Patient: sex M, age 46
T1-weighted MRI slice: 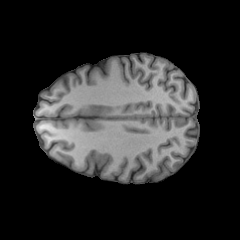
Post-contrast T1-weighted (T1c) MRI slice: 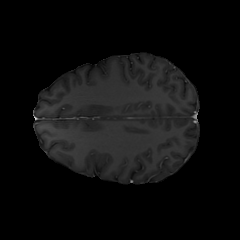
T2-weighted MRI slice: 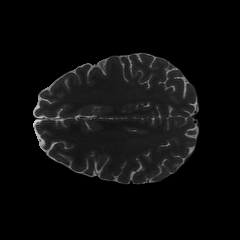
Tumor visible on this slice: no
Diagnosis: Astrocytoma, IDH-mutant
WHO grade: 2